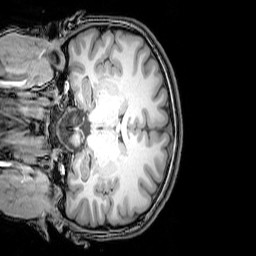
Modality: T1w
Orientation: coronal
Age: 22
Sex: female
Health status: healthy
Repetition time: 0.081 s
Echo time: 0.037 s